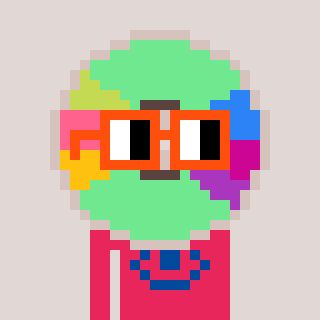
a pixel art character with square orange glasses, a cd-shaped head and a redpinkish-colored body on a warm background